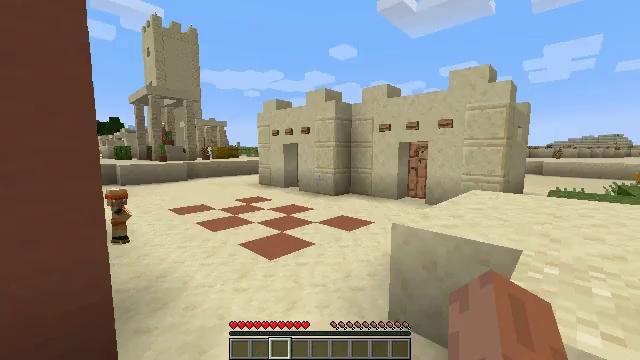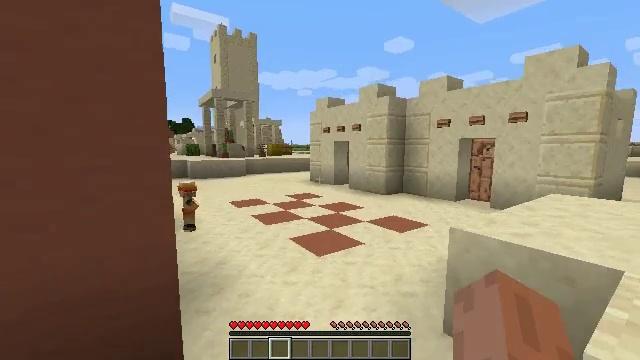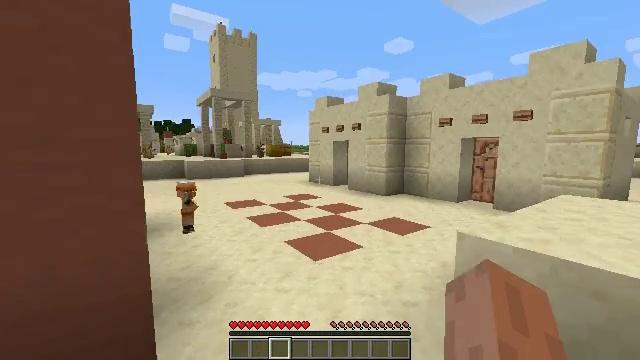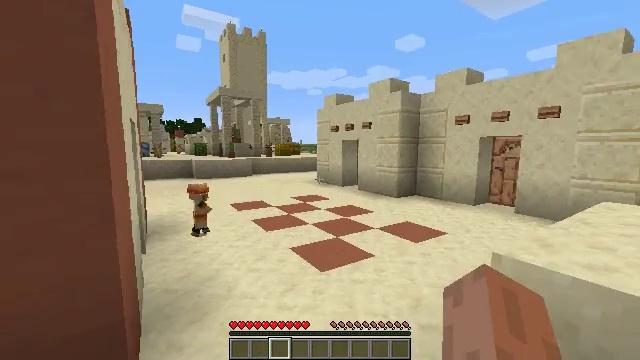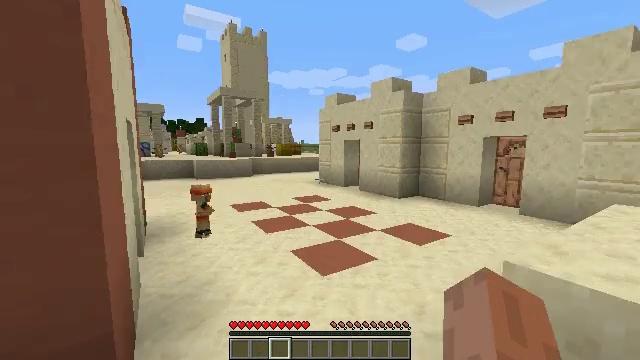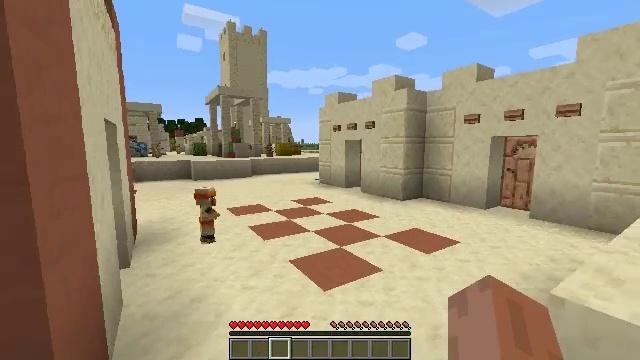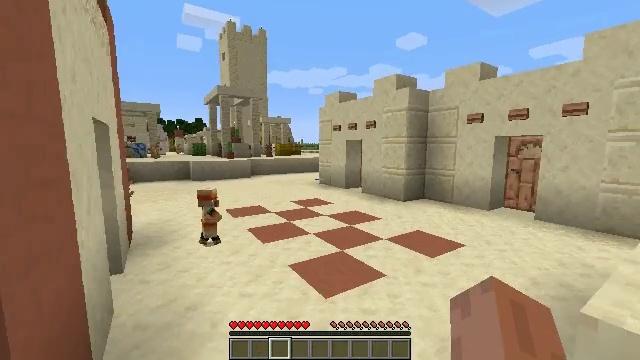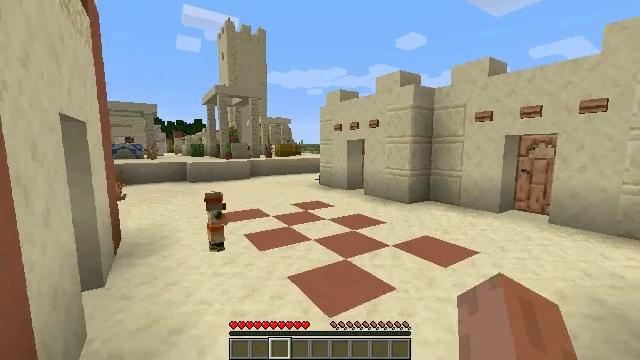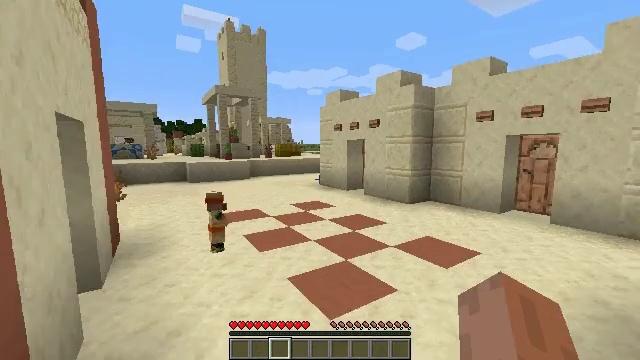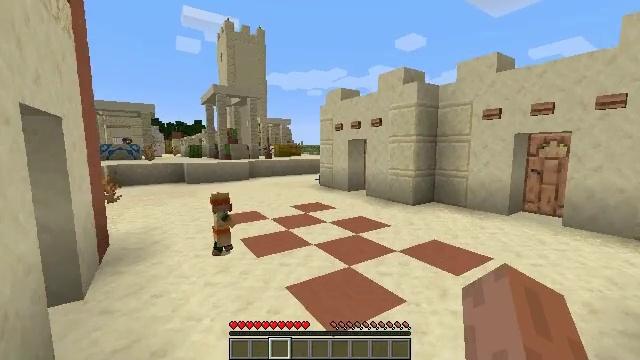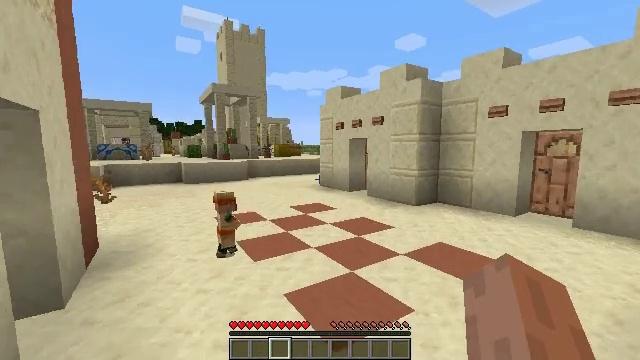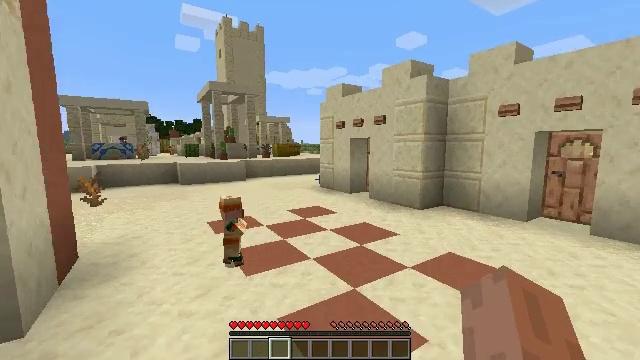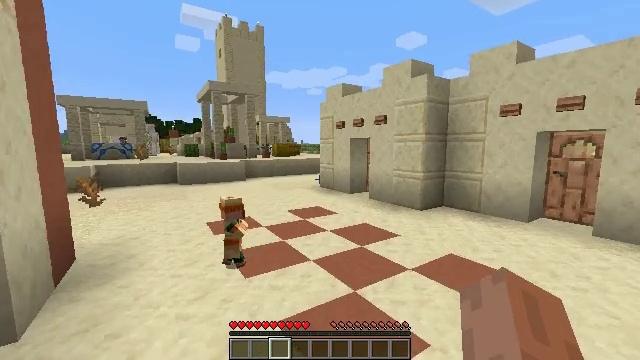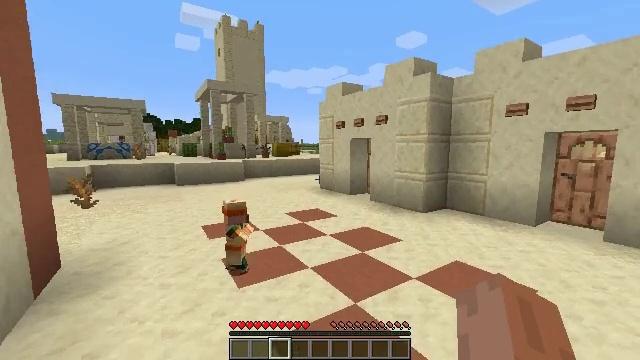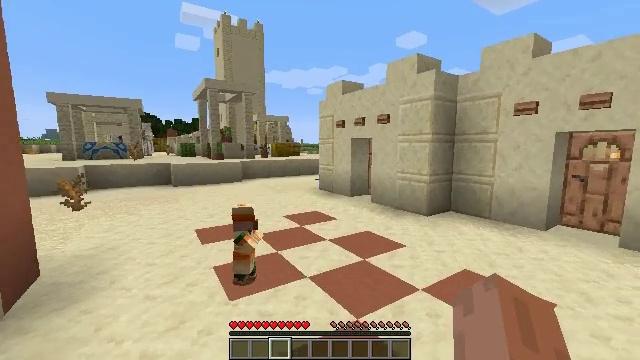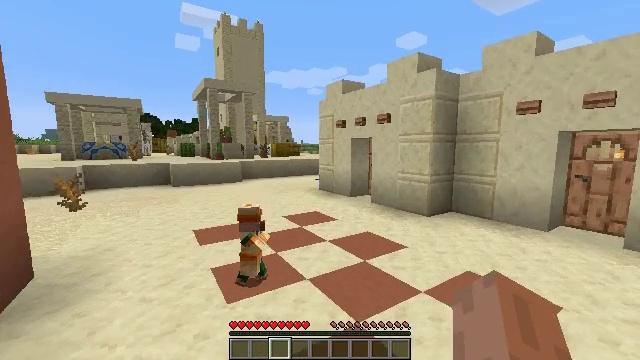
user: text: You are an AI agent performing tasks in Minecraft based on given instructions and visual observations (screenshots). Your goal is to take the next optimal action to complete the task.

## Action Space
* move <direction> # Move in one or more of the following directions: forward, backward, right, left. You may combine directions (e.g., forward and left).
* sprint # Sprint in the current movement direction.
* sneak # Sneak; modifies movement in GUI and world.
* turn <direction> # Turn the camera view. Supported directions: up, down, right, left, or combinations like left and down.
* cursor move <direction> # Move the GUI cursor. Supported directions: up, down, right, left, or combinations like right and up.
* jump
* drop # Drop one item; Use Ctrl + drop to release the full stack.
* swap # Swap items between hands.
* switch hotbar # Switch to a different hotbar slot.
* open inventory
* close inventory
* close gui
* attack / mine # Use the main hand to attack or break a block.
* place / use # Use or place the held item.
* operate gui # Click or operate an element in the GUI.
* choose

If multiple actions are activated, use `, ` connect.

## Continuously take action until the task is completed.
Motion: motion action
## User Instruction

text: Break the sea pickle cluster.
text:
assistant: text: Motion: move forward, turn left, attack / mine
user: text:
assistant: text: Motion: move forward, attack / mine
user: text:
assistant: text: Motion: move forward, turn left, attack / mine
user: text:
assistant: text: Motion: move forward, attack / mine
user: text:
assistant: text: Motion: move forward, attack / mine
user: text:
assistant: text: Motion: move forward, attack / mine
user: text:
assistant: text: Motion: move forward, attack / mine
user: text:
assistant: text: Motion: move forward, attack / mine
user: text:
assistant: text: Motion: move forward, attack / mine
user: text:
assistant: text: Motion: move forward, attack / mine
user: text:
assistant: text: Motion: move forward, attack / mine
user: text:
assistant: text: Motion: move forward, attack / mine
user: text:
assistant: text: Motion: move forward, attack / mine
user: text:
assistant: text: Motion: attack / mine
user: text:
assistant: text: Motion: attack / mine
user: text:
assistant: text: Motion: attack / mine
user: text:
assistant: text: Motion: attack / mine
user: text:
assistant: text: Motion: attack / mine
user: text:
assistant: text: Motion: attack / mine
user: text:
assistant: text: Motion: turn left, attack / mine
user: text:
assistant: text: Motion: turn left, attack / mine
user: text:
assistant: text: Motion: turn left, attack / mine
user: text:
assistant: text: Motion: turn left, attack / mine
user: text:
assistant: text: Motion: turn left, attack / mine
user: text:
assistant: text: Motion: attack / mine
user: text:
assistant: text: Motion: attack / mine
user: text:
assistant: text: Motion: attack / mine
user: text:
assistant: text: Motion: attack / mine
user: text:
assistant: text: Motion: attack / mine
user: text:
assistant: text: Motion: attack / mine